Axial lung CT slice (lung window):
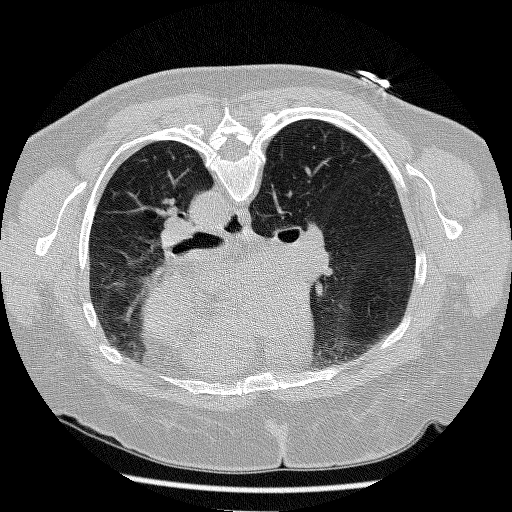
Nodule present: no